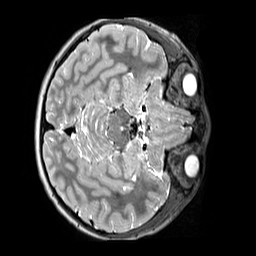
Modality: T2w
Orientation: axial
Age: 9
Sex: male
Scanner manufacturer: siemens
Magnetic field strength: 3 T
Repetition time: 3.2 s
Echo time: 0.408 s